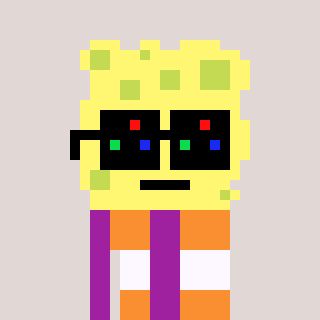
a pixel art character with square black sunglasses, a sponge-shaped head and a magenta-colored body on a warm background